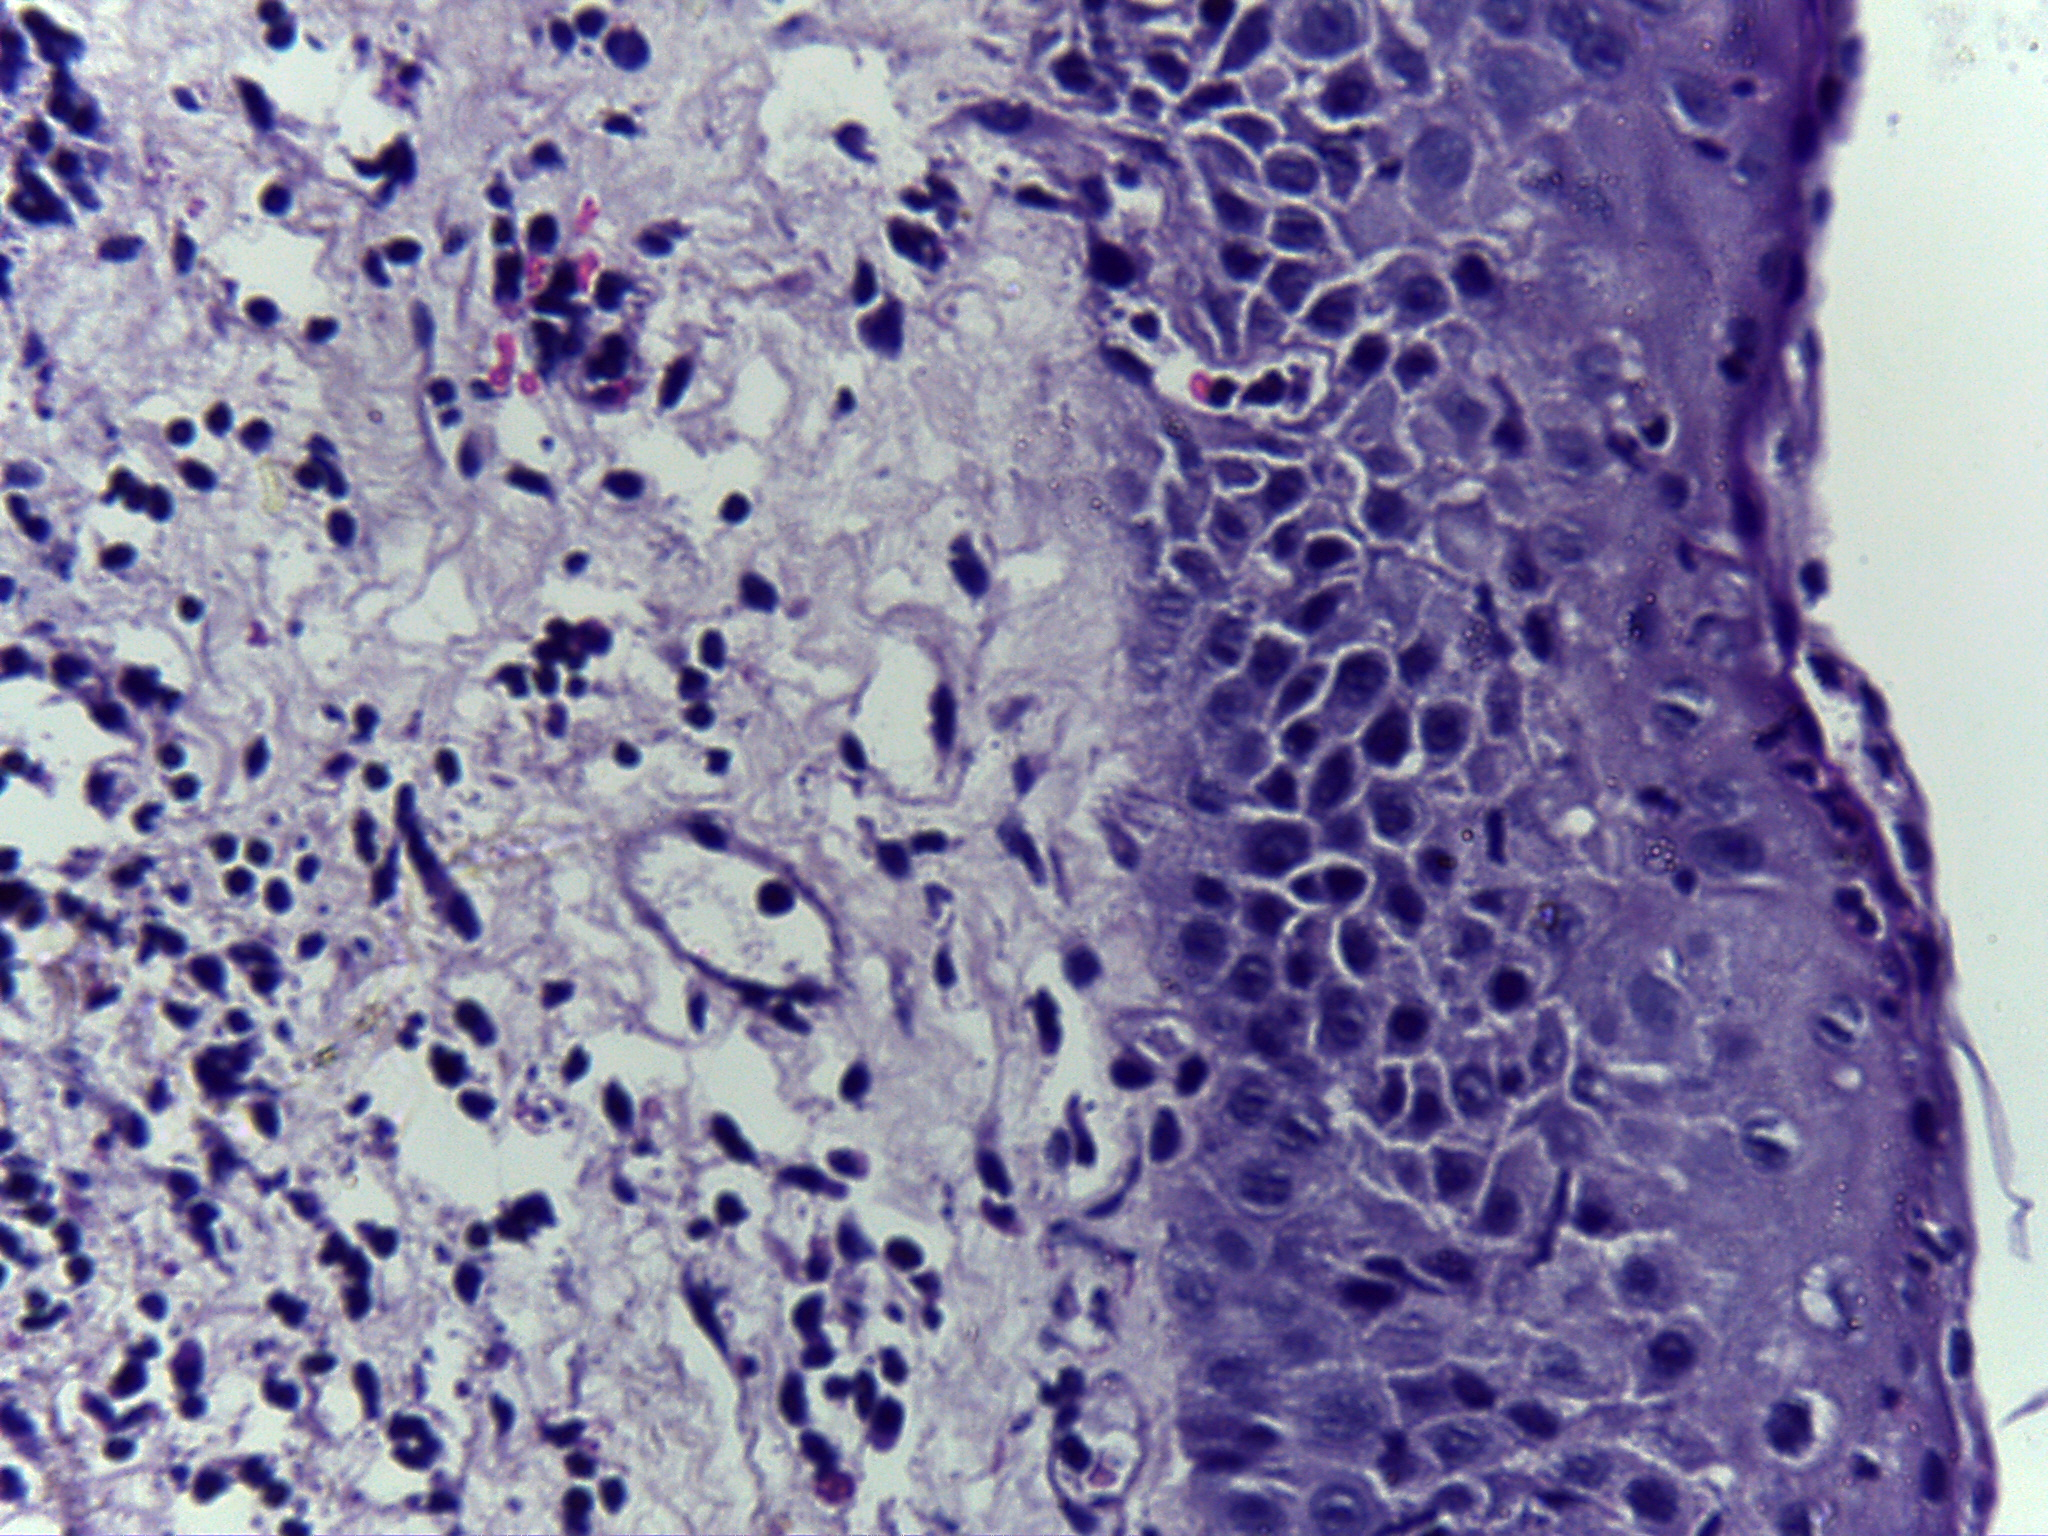
Diagnosis: Normal